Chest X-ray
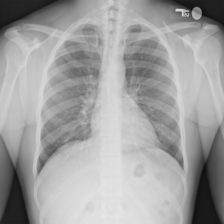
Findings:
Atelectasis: negative
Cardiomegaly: negative
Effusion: negative
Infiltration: negative
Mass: negative
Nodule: positive
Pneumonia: negative
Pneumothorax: negative
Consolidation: negative
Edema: negative
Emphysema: negative
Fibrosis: negative
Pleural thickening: negative
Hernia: negative